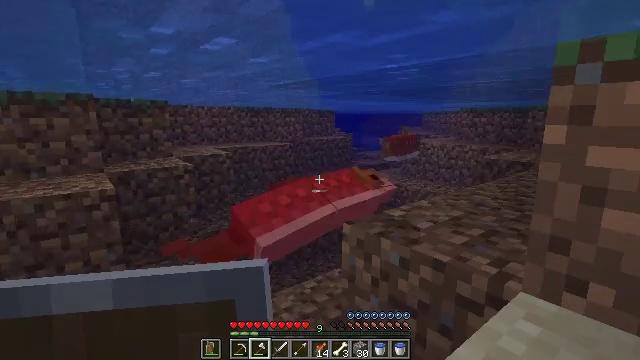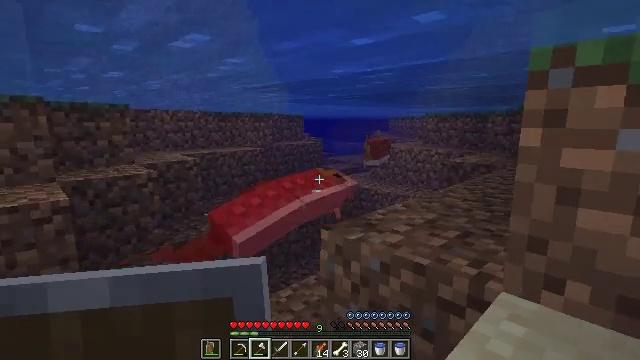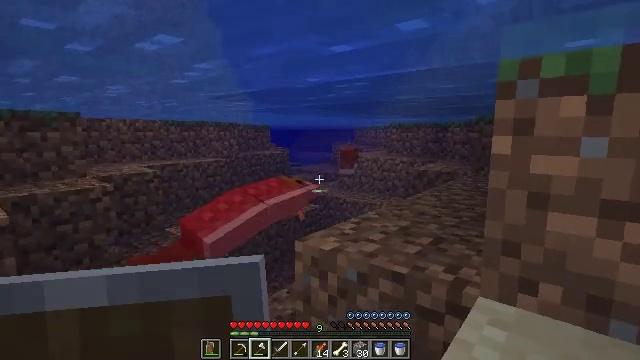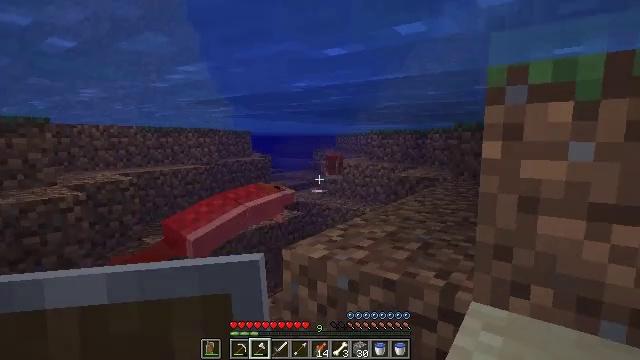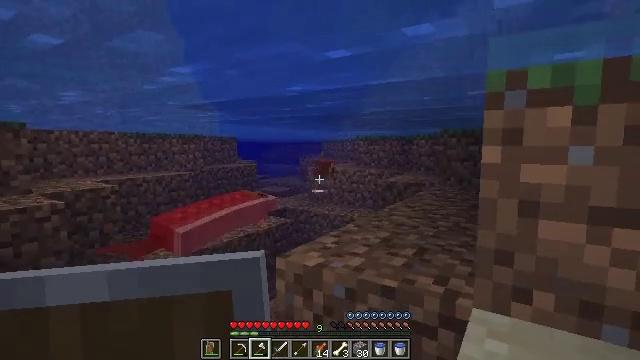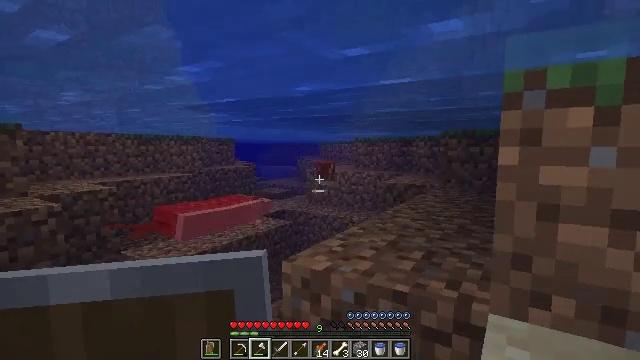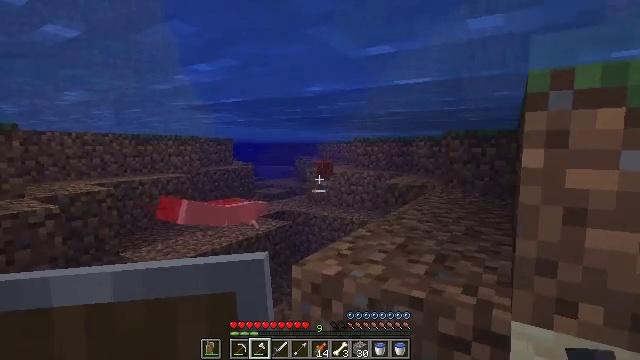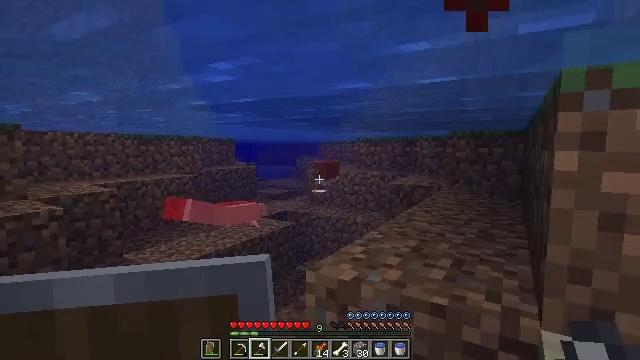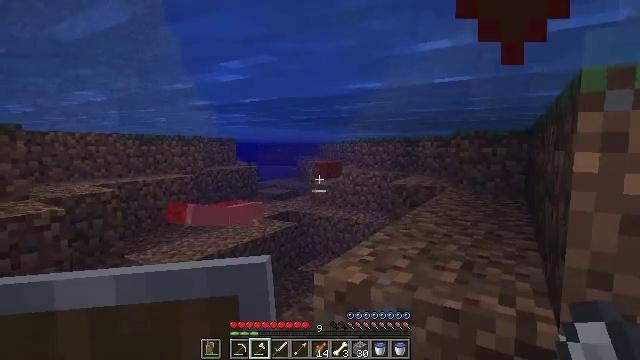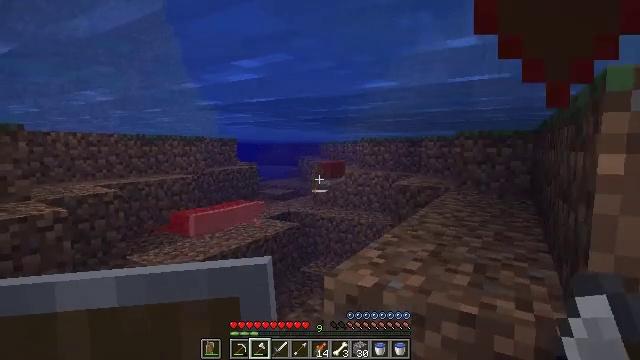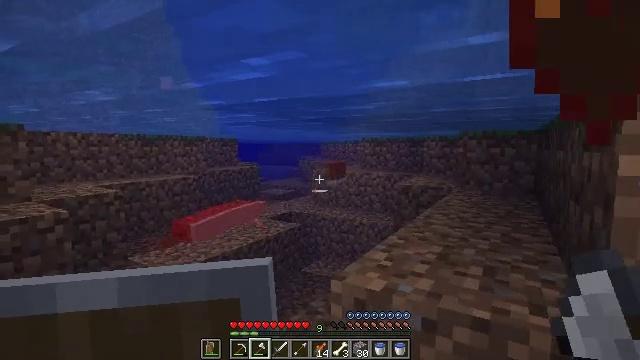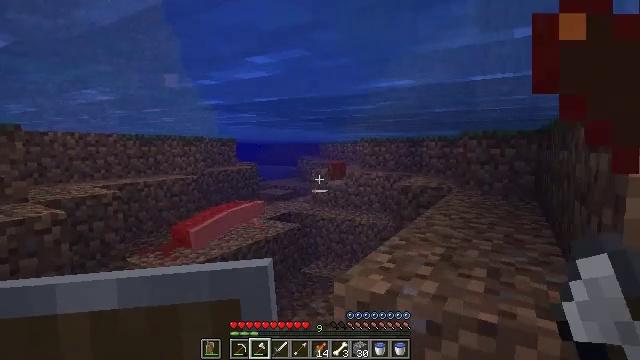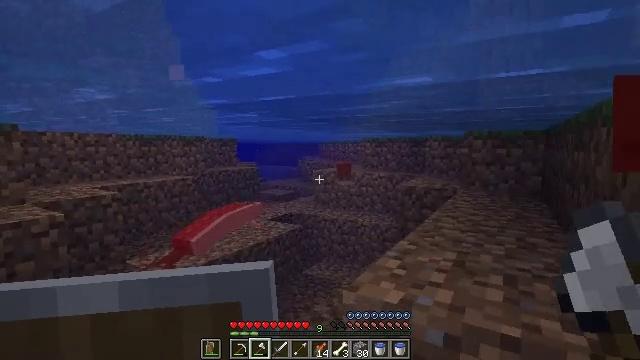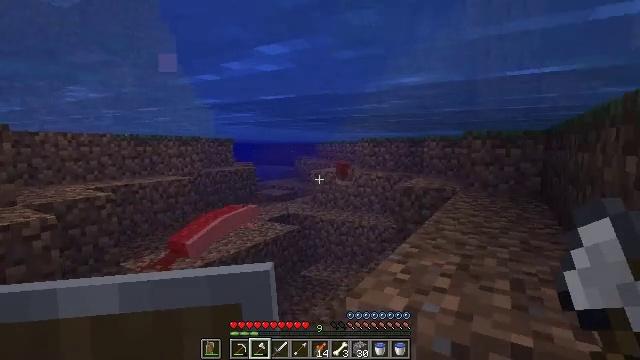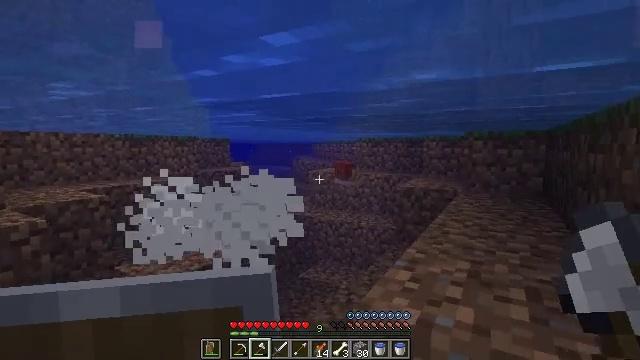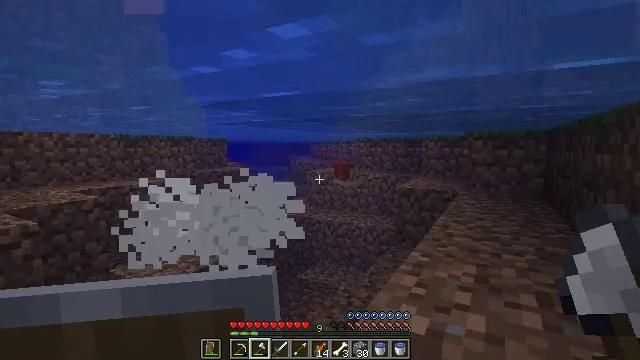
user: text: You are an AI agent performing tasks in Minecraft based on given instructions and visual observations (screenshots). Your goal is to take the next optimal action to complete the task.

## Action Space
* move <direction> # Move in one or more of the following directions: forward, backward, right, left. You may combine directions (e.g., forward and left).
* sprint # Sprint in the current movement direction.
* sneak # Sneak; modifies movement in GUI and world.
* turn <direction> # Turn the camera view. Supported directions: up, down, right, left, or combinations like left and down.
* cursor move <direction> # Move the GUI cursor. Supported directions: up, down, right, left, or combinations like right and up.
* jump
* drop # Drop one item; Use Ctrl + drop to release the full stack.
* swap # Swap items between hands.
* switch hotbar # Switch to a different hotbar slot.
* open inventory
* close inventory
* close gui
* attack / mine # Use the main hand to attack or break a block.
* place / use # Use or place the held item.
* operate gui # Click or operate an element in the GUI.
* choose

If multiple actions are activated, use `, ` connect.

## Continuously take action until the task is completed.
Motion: motion action
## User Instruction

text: Hunt fish.
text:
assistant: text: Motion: move forward, turn right
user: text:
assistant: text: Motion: move forward, turn right and up
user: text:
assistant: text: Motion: move forward, turn right and up
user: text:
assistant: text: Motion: move forward, turn right and up
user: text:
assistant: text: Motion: move forward
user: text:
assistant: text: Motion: move forward
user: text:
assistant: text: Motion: move forward
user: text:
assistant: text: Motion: move forward
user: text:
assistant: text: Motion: move forward
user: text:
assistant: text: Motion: move forward
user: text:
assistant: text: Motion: move forward
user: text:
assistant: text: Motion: move forward
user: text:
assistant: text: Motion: move forward
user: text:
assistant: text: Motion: move forward and move left
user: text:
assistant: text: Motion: move forward and move left
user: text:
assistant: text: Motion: move forward and move left, turn right
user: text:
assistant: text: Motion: move forward, turn right
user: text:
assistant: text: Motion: move forward, turn right
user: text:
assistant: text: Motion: move forward
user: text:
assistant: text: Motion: move forward
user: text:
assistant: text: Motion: move forward, turn right
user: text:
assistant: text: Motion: move forward
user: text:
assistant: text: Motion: move forward
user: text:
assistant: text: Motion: move forward
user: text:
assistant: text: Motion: move forward
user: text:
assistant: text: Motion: move forward
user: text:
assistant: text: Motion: move forward
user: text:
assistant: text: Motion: move forward
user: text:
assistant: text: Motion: move forward
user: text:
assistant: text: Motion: move forward